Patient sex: M
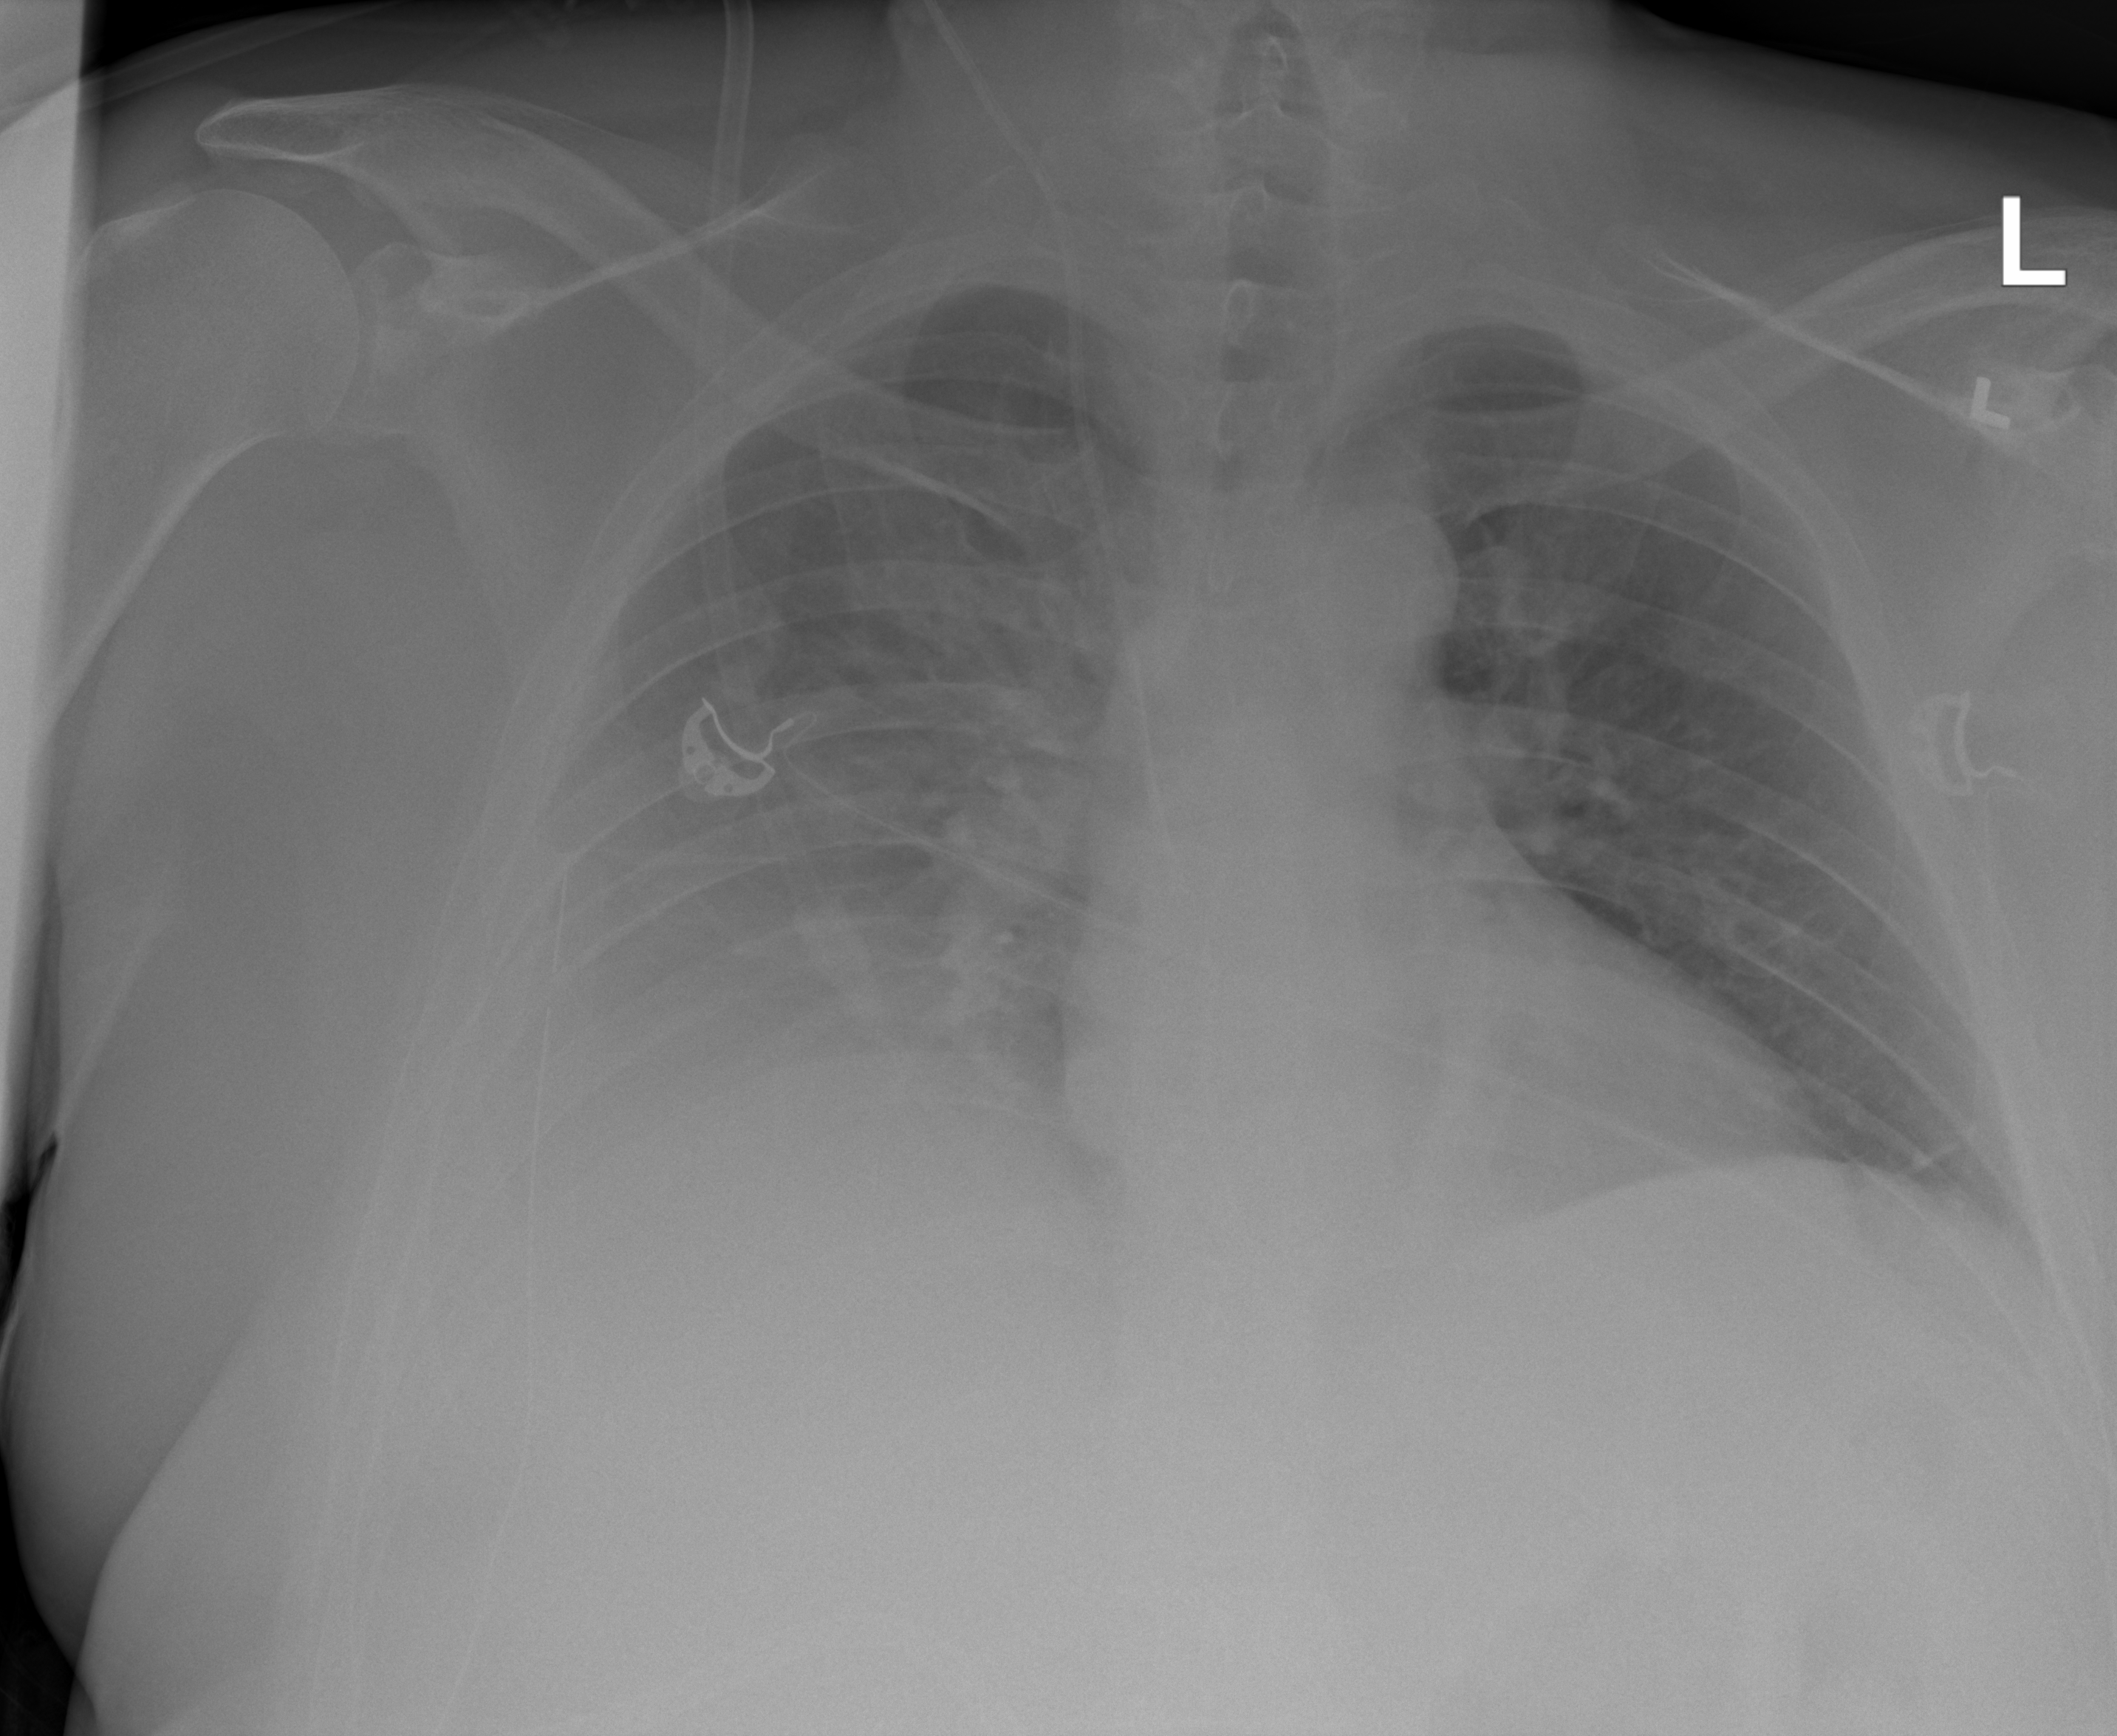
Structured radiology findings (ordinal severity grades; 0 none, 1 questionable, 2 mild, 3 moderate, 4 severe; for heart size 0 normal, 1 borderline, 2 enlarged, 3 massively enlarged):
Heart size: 0
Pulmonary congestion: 2
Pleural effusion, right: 3
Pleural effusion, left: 0
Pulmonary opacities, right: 2
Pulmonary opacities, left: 0
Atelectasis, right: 3
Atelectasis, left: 0